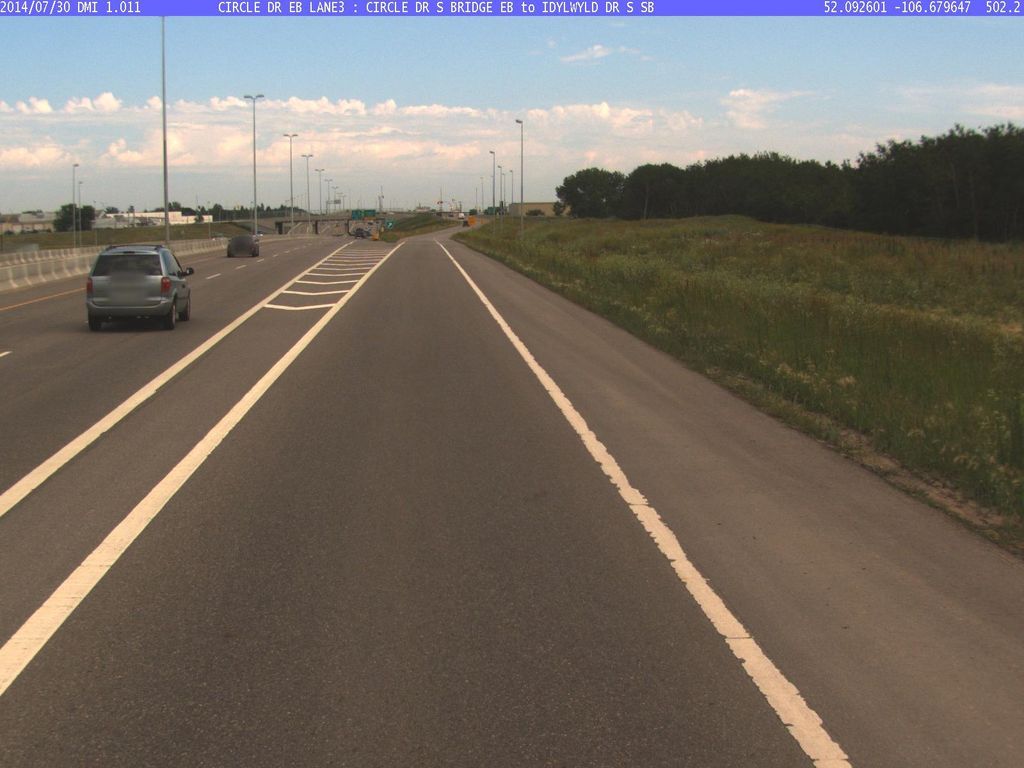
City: saskatoon